Aerial crown-view tile of a tropical tree (Barro Colorado Island, Panama), acquired 20240611:
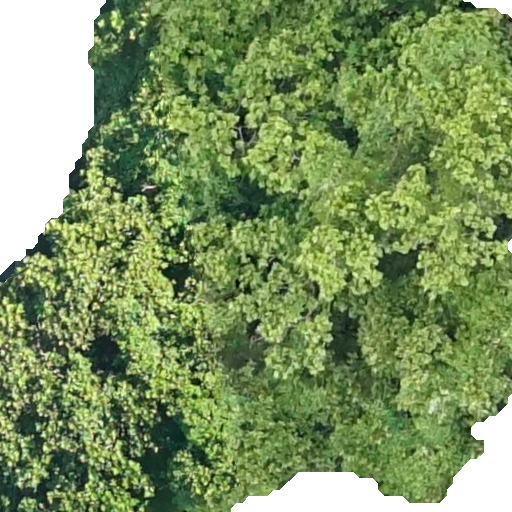
Species: Anacardium excelsum
GBIF accepted scientific name: Anacardium excelsum
Crown area: 415.62 m²